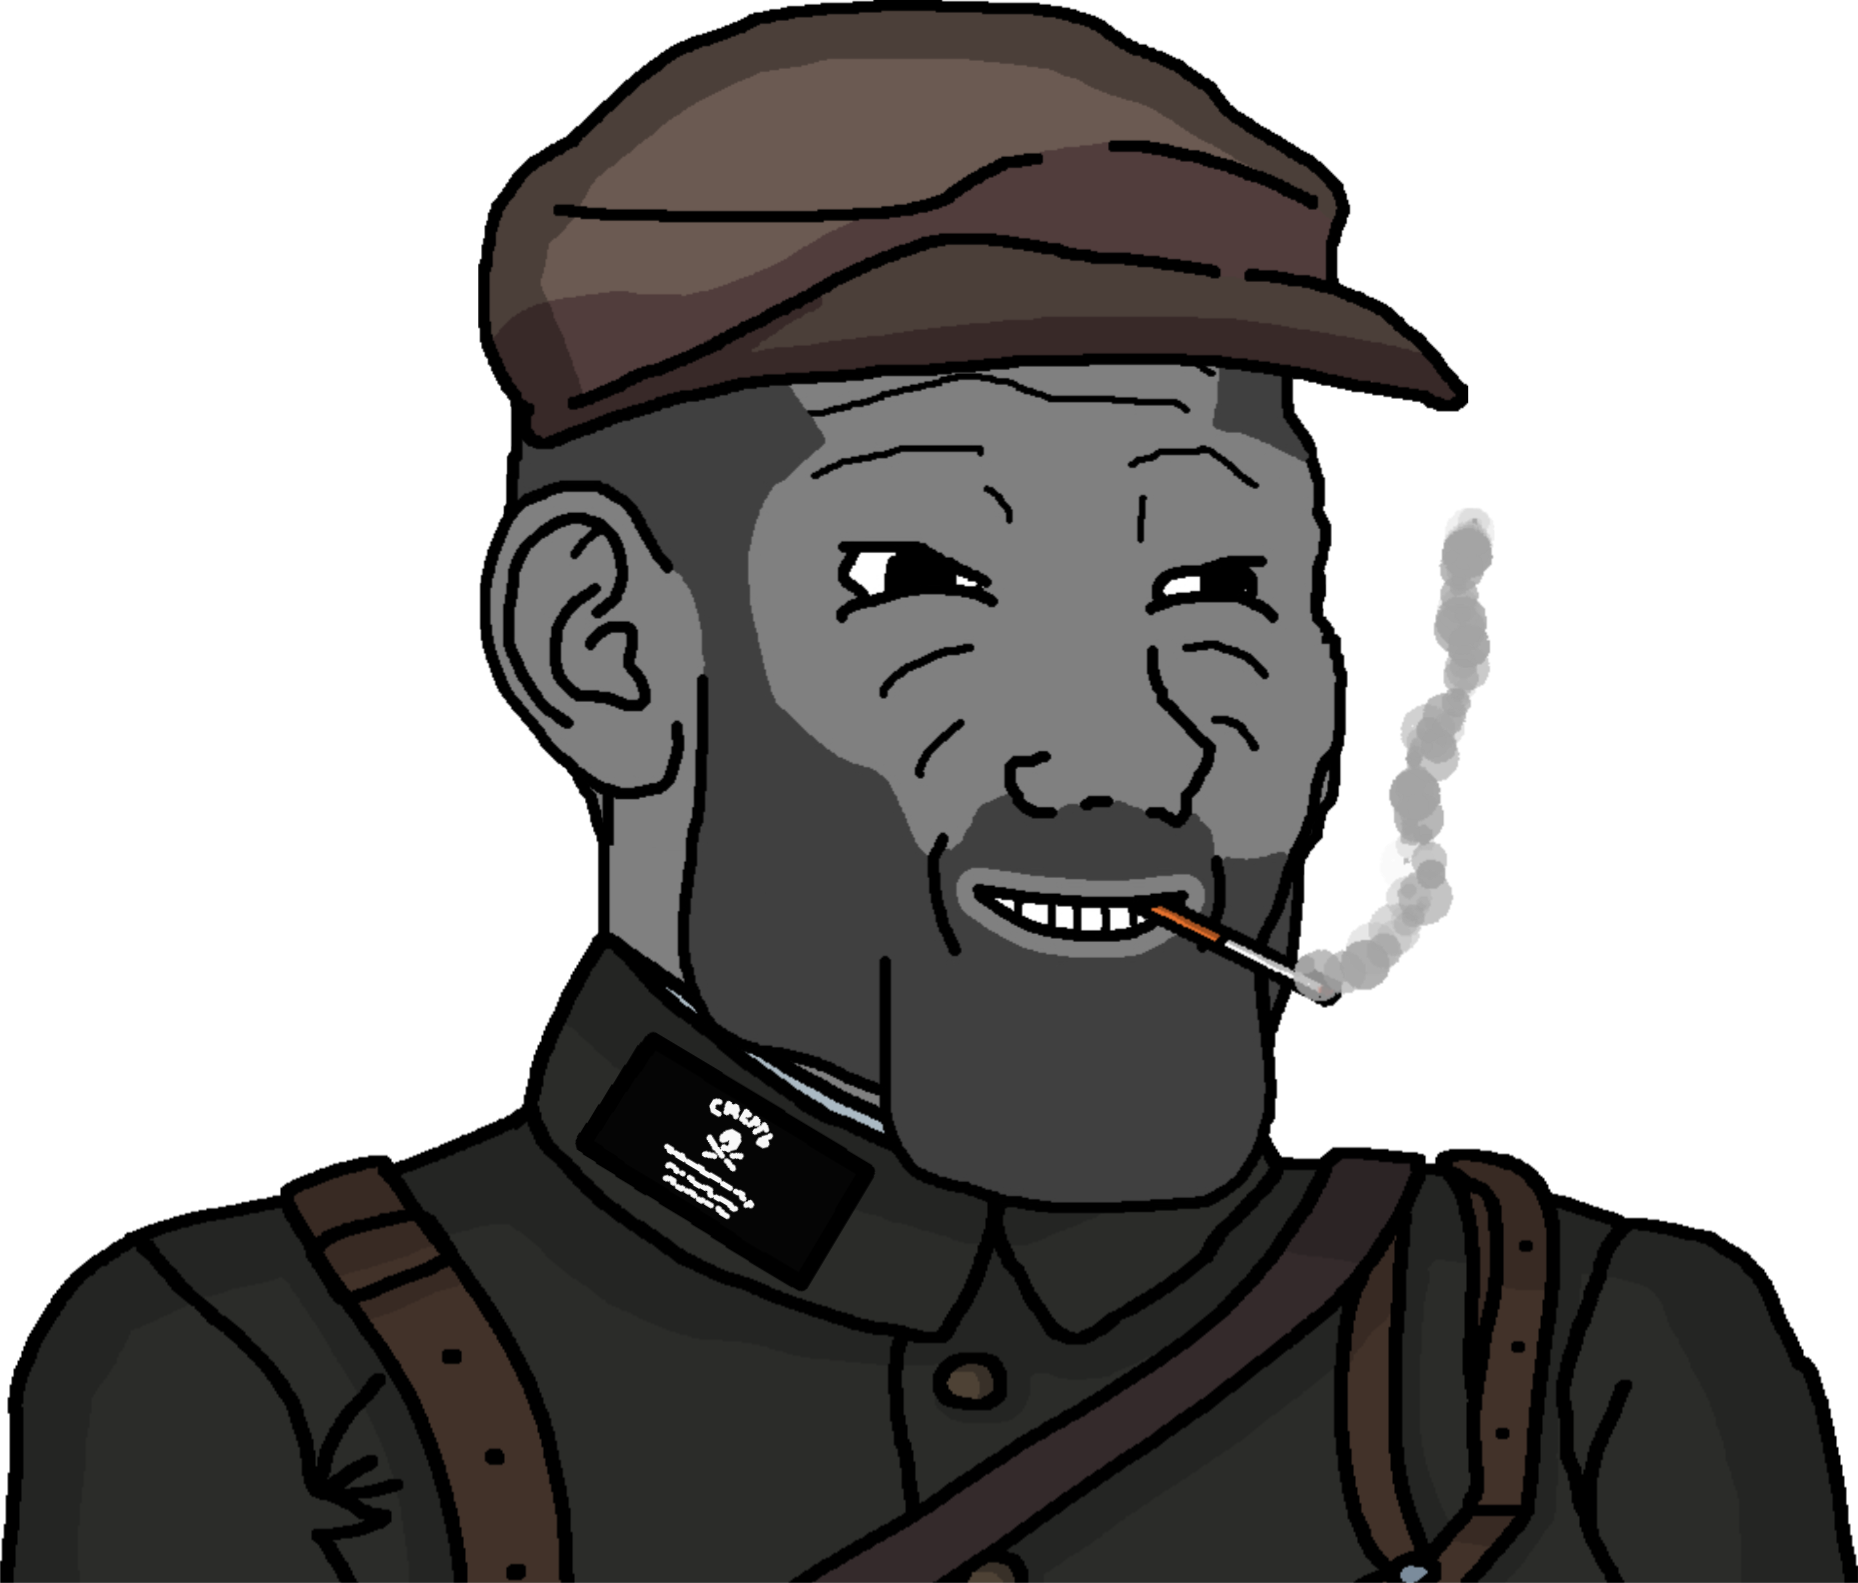
Label: 4_Yes_Chad